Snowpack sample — Buffalo Mountain, Silverthorne, Colorado, USA (1/25/25, 10:11 AM MST)
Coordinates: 39.6222, -106.1139
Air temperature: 22 °F
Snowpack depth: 110 cm
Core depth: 10 cm
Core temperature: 46.4 °F
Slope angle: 12°, slope face: 102°
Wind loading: high
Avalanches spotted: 0
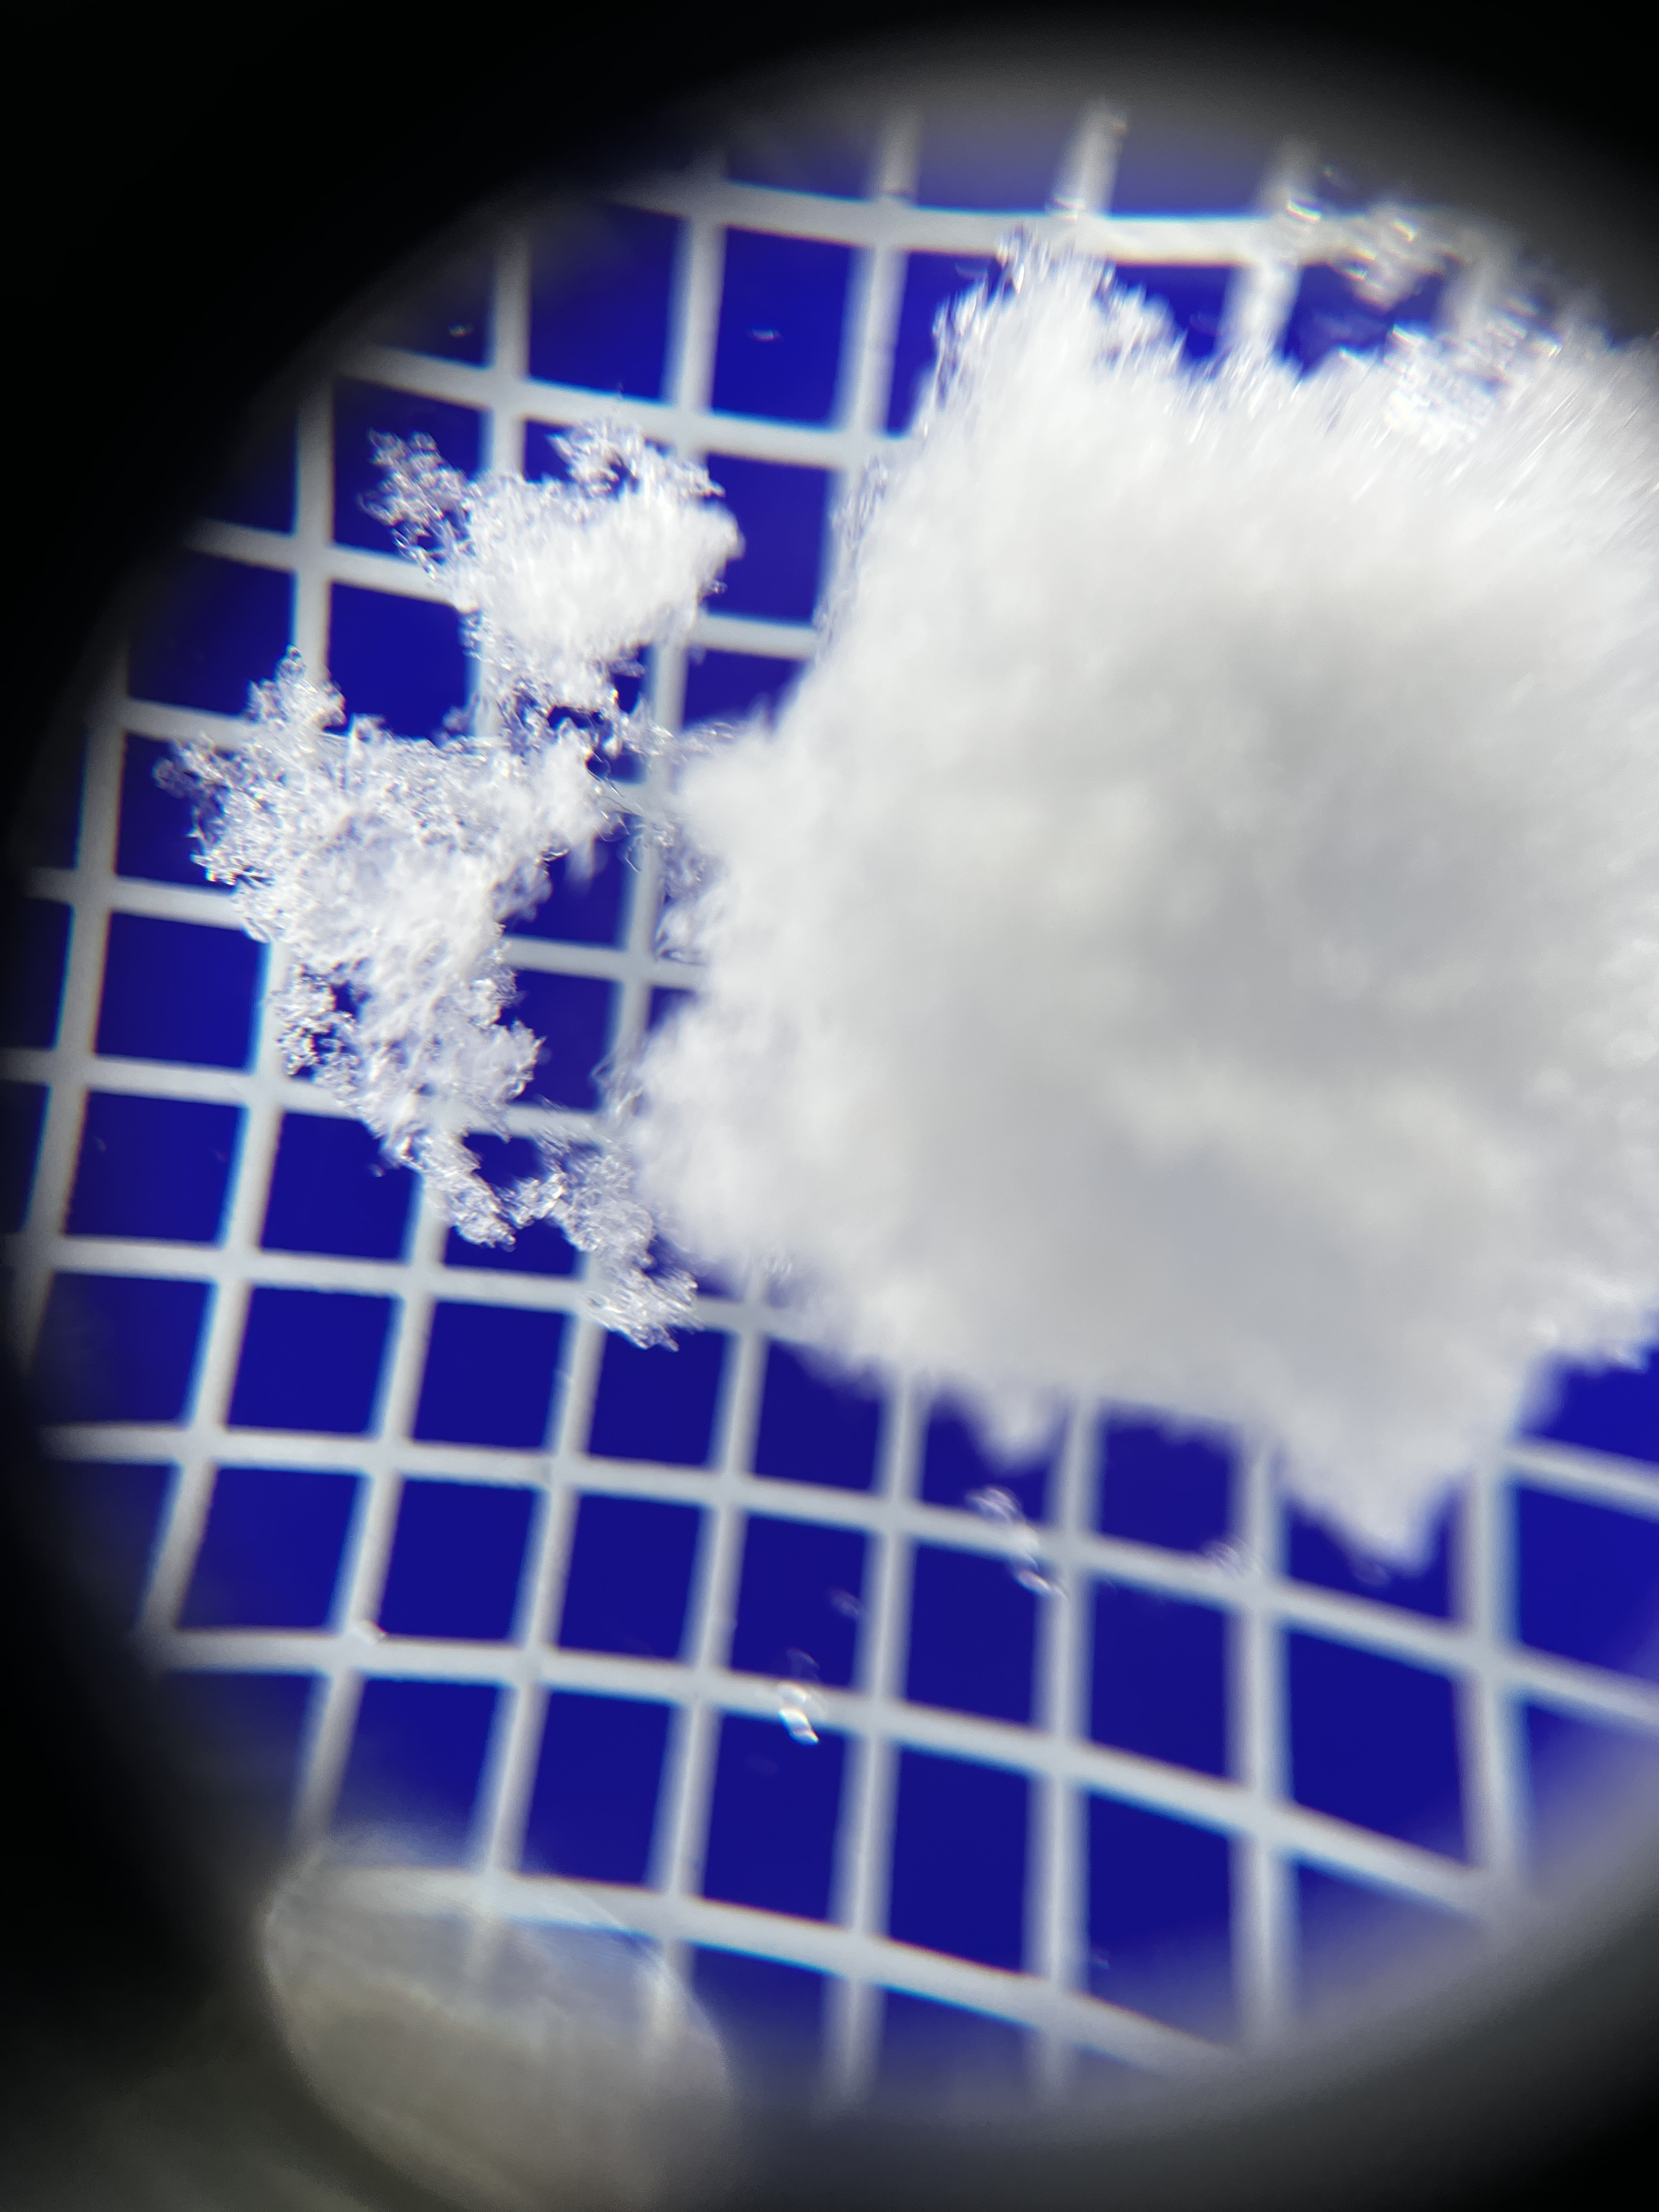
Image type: magnified_profile
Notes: No avalanches nearby, collected on the outskirts of a fire break 15 meters from the treeline, on way to Buffalo and Red Mountain